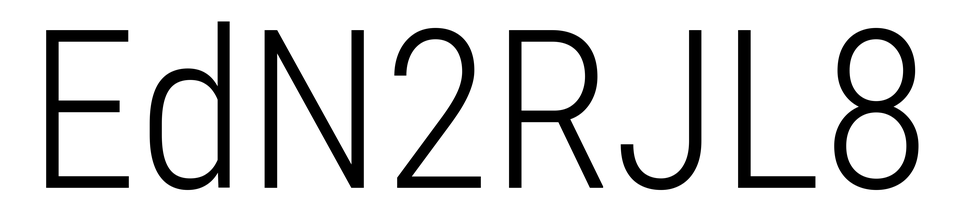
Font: Roboto_Condensed_Light